Aerial crown-view tile of a tropical tree (Barro Colorado Island, Panama), acquired 20250616:
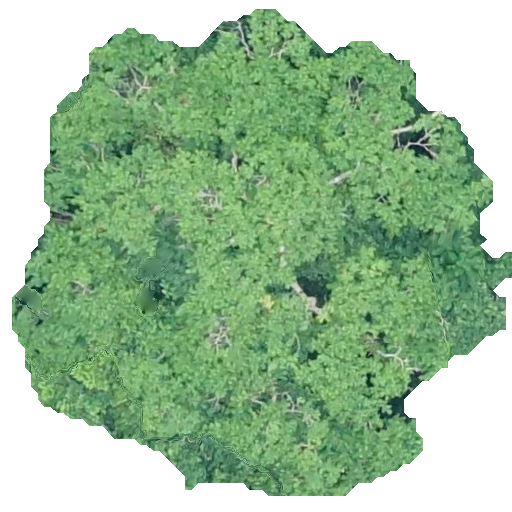
Species: Trattinnickia aspera
GBIF accepted scientific name: Trattinnickia aspera
Crown area: 255.546 m²